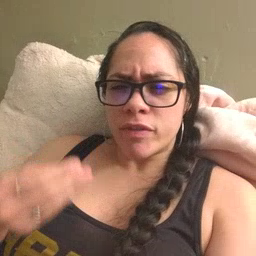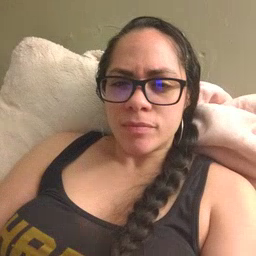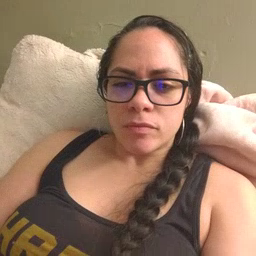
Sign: story